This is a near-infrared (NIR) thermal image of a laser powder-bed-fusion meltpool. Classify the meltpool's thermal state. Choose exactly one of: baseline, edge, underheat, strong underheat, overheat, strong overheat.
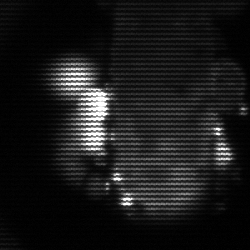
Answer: strong underheat